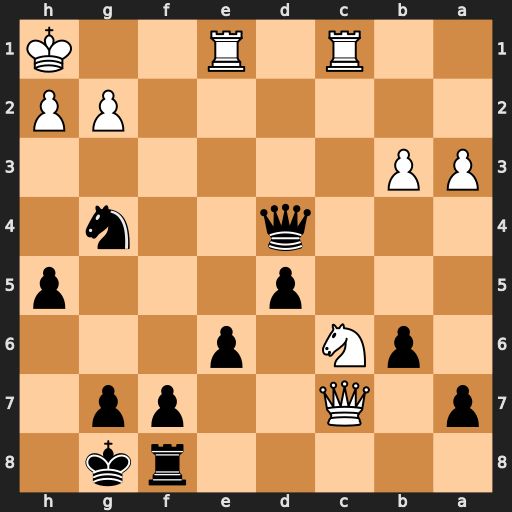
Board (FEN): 5rk1/p1Q2pp1/1pN1p3/3p3p/3q2n1/PP6/6PP/2R1R2K
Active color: b
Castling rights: -
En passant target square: -
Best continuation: Nf2+ Kg1 Nh3+ Kh1 Qg1+ Rxg1 Nf2#